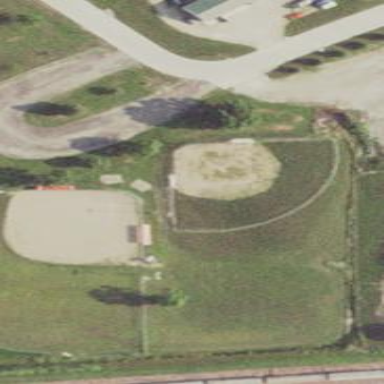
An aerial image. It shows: Baseball pitch for leisure land.